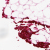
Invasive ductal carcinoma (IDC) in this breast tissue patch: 0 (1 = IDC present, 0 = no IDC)